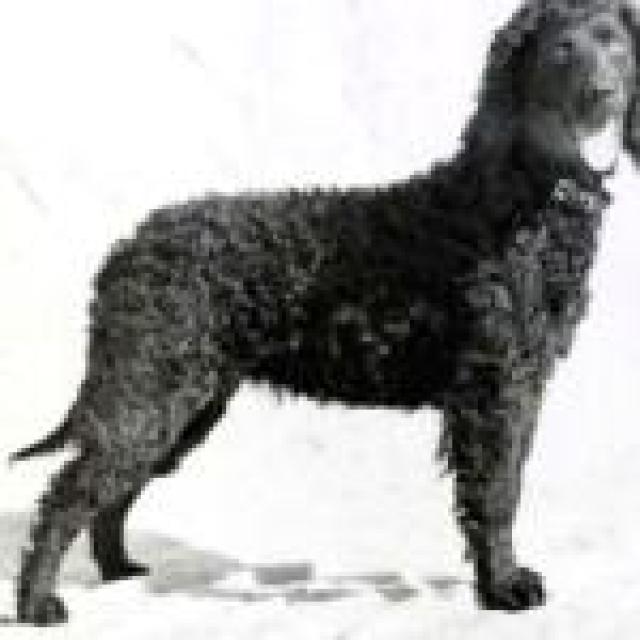
Healthy canine skin — no visible lesions, inflammation, or abnormalities. The skin and coat appear normal.